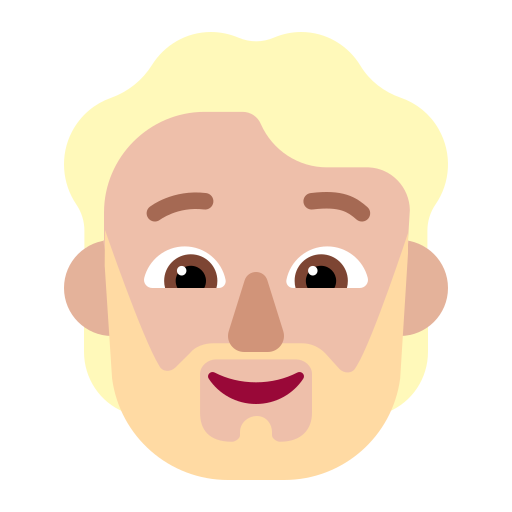
person beard flat  light